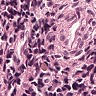
Metastatic tissue present: no